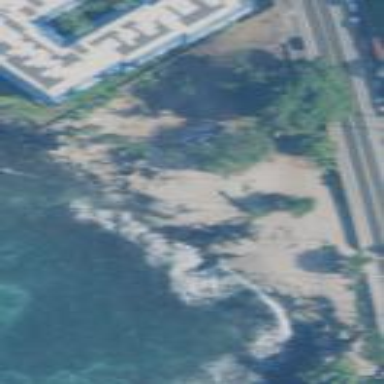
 natural attraction popular for tourism."